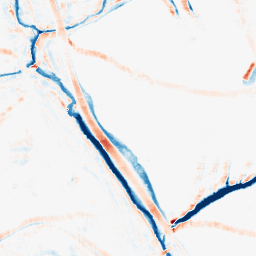
Category: morphological
Decomposition family: morphological_square
Decomposition parameters: operation: average
size: 10
Upsampling method: sinc_hamming
Upsampling parameters: scale: 2
kernel_size: 4
Upsampling scale: 2